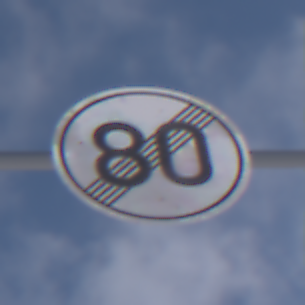
Verkehrszeichen: EndeGeschwindigkeit80
Umgebung: Outdoor, Nature
Tageszeit: MorningAfternoon
Wetter: PartlyCloudy
Licht: Natural
Jahreszeit: Winter
Kontrast: HighContrast